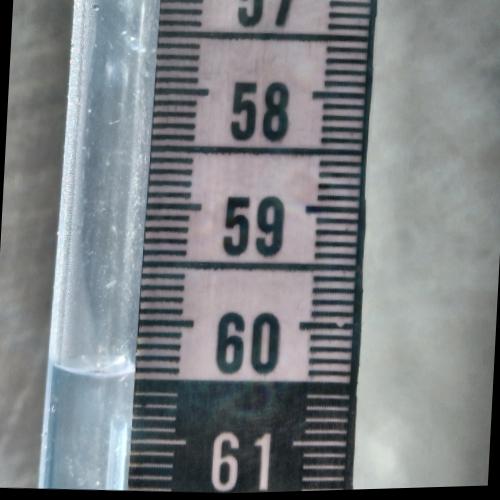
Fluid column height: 60.4 cm